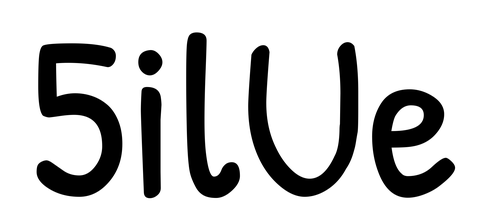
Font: PatrickHand-Regular